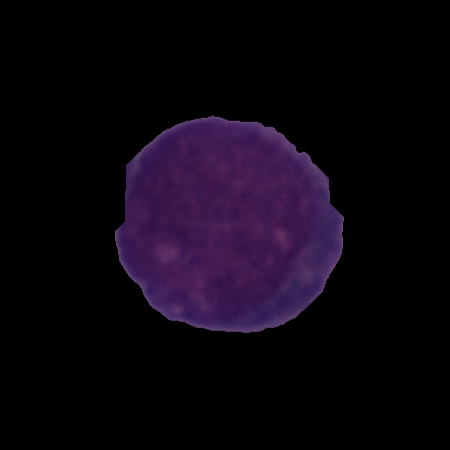
Label: cancer